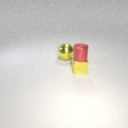
small yellow metal cube below small red metal cylinder